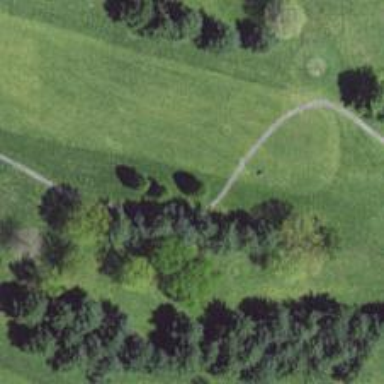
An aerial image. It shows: Path for both roads and golfers.